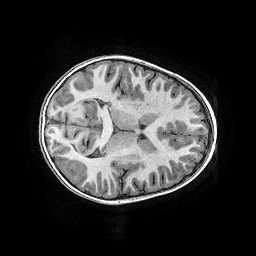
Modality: T1w
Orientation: axial
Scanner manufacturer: ge
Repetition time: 0.008096 s
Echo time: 0.00318 s